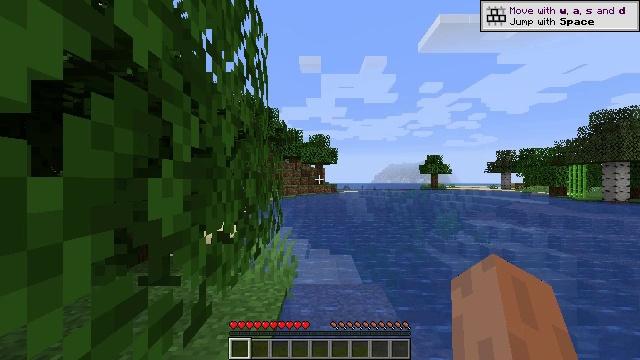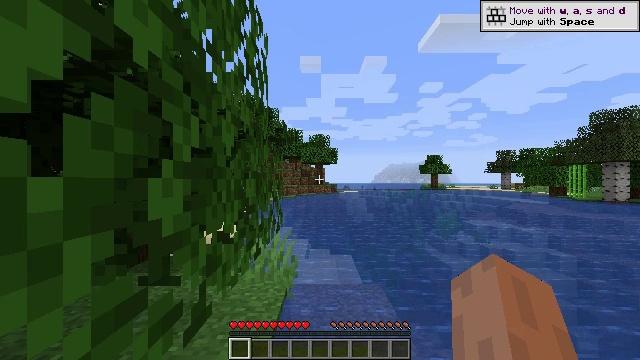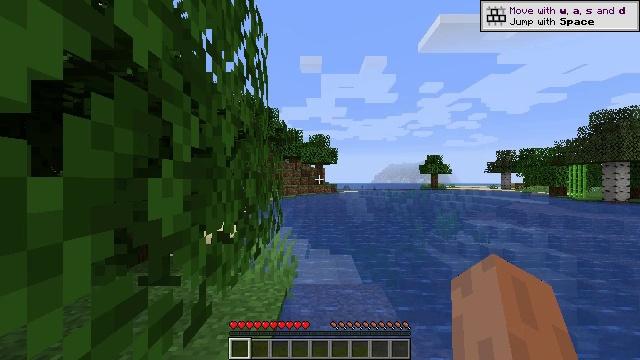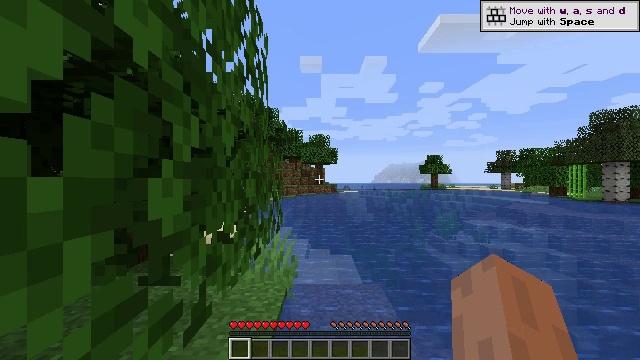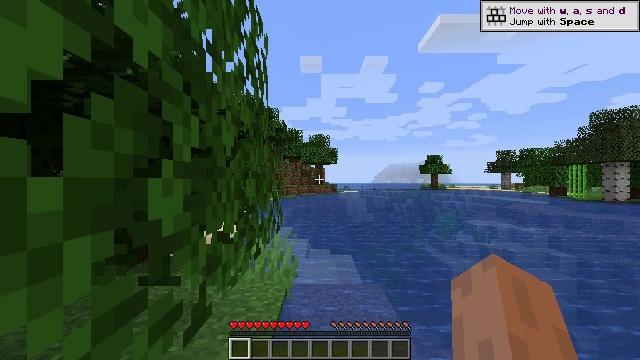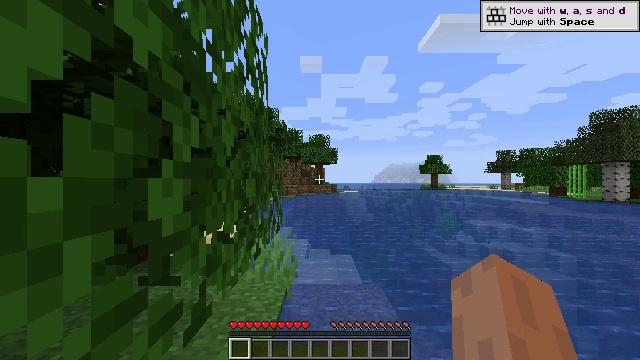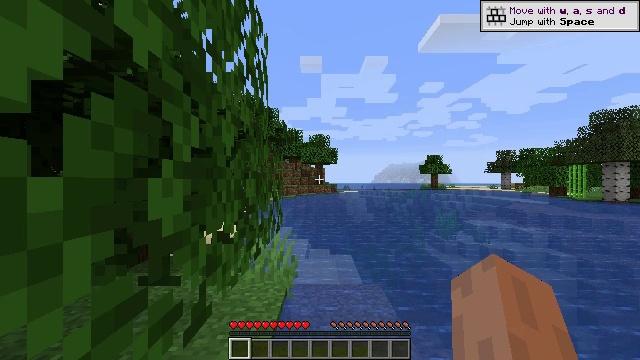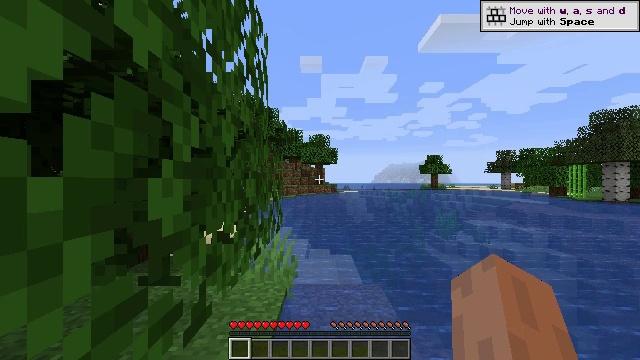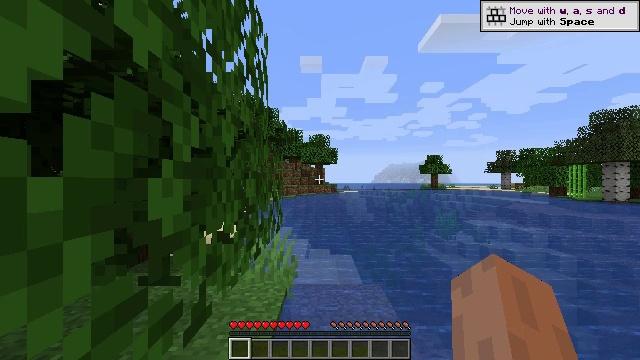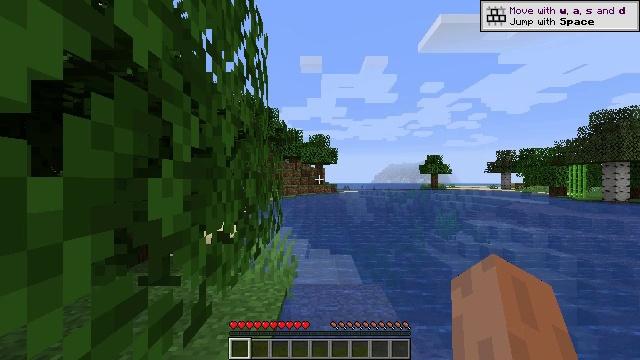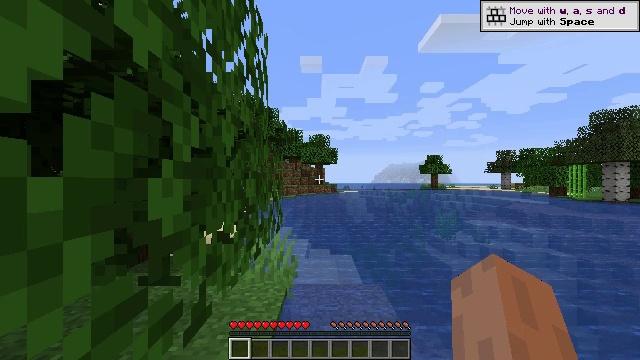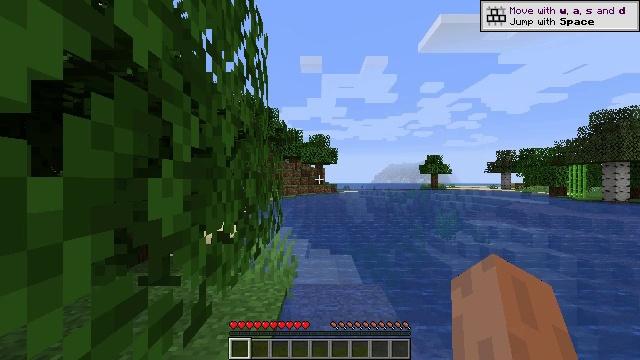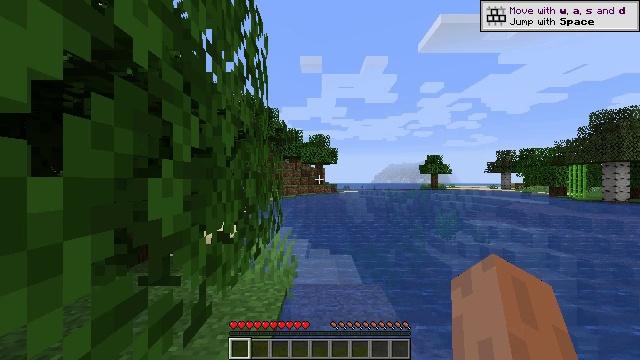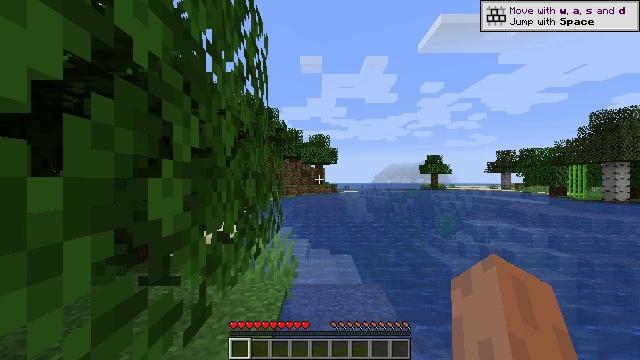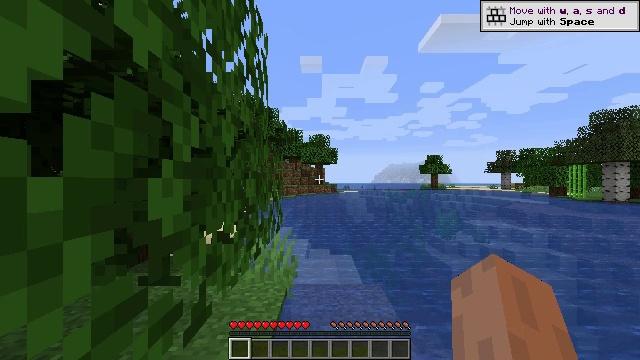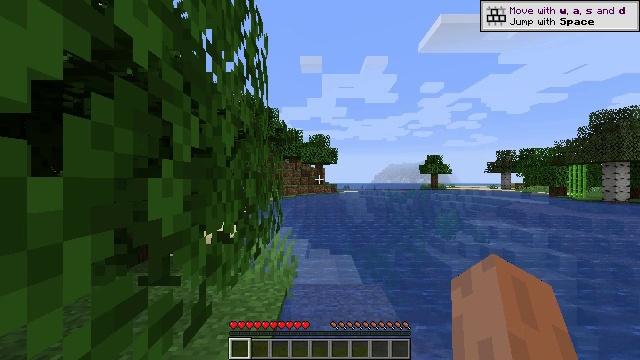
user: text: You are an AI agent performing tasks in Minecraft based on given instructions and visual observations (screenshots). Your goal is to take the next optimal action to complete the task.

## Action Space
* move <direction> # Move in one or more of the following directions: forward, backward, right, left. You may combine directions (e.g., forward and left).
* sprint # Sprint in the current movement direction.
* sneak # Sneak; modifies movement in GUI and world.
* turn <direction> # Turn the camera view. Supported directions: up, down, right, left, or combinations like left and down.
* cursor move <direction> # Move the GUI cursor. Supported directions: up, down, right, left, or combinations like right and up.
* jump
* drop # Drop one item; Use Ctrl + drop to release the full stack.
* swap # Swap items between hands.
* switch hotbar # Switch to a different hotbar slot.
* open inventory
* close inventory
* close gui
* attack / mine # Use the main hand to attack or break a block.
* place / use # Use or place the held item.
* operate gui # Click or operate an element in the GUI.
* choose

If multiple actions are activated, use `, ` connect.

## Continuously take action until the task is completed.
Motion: motion action
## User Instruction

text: Dig up the grass block for dirt.
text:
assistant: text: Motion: no_op
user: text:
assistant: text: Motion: no_op
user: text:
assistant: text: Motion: no_op
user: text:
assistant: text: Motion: no_op
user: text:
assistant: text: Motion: no_op
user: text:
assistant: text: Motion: no_op
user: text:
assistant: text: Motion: no_op
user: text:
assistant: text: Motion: no_op
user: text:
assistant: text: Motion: no_op
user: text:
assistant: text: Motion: no_op
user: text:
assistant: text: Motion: no_op
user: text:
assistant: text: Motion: no_op
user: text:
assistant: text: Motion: no_op
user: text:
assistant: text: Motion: no_op
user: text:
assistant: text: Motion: no_op
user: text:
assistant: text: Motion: no_op
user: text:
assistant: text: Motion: no_op
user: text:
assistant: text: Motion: no_op
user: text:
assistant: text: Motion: no_op
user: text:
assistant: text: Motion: no_op
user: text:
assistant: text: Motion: no_op
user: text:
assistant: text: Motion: no_op
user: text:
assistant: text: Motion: no_op
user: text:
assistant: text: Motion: no_op
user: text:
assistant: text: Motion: no_op
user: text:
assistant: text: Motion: no_op
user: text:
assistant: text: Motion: no_op
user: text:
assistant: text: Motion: no_op
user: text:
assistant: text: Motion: no_op
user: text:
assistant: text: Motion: no_op